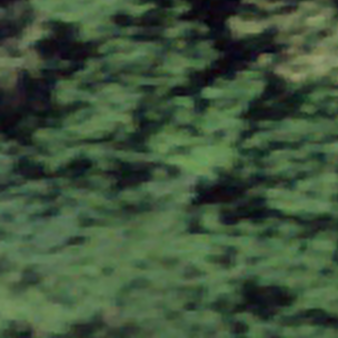
Label: other